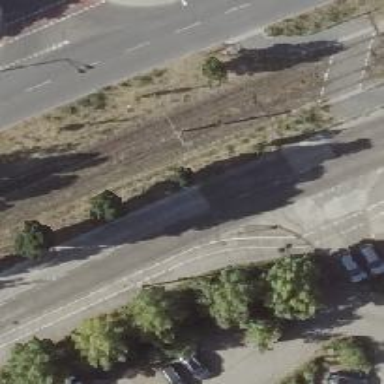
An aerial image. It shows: Secondary road with asphalt surface and cycle track on the right side.